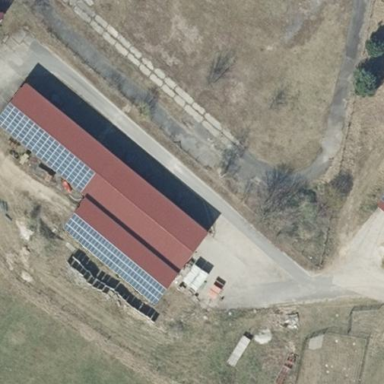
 generating electricity through photovoltaic methods."